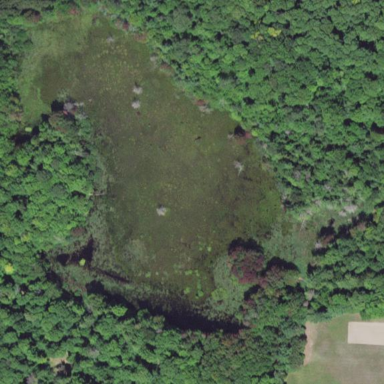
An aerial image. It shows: Marsh wetland.